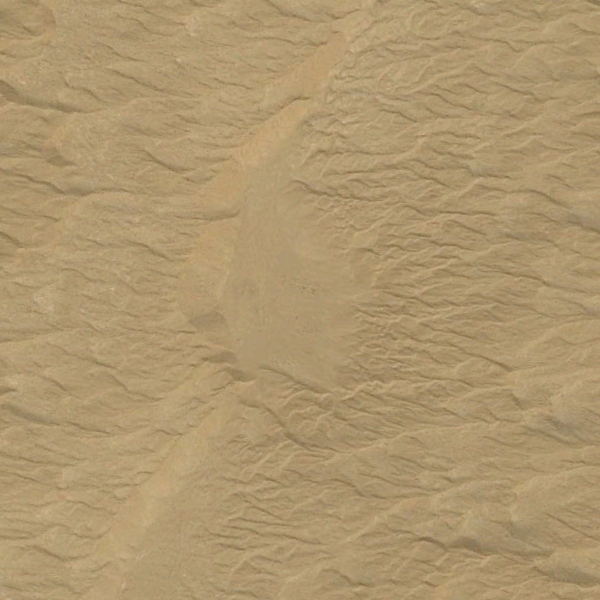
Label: Desert